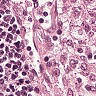
Metastatic tissue present: no